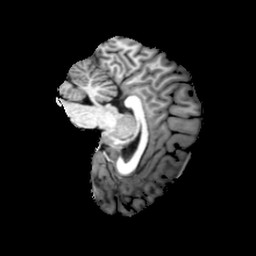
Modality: T1w
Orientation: sagittal
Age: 18
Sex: female
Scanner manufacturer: philips
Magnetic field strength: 3 T
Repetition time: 0.0082 s
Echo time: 0.0037 s